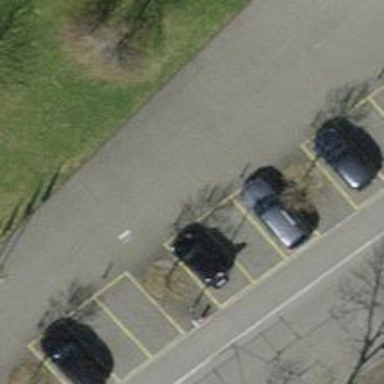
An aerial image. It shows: Bollard.